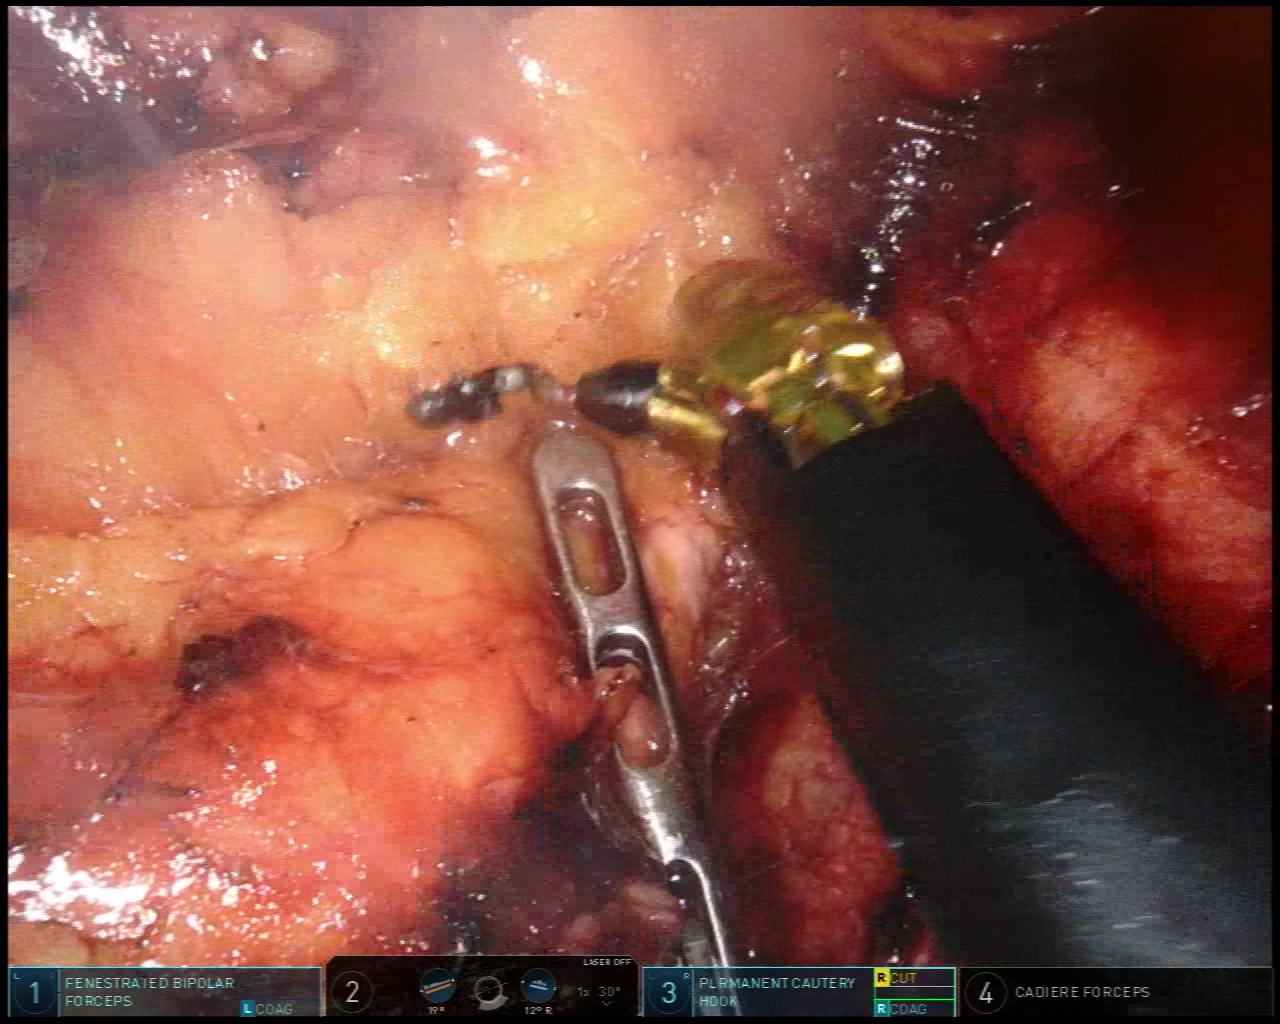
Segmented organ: pancreas
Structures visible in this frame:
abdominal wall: no
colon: no
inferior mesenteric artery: no
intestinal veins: no
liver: no
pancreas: yes
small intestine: no
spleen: no
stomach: no
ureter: no
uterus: no
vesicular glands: no